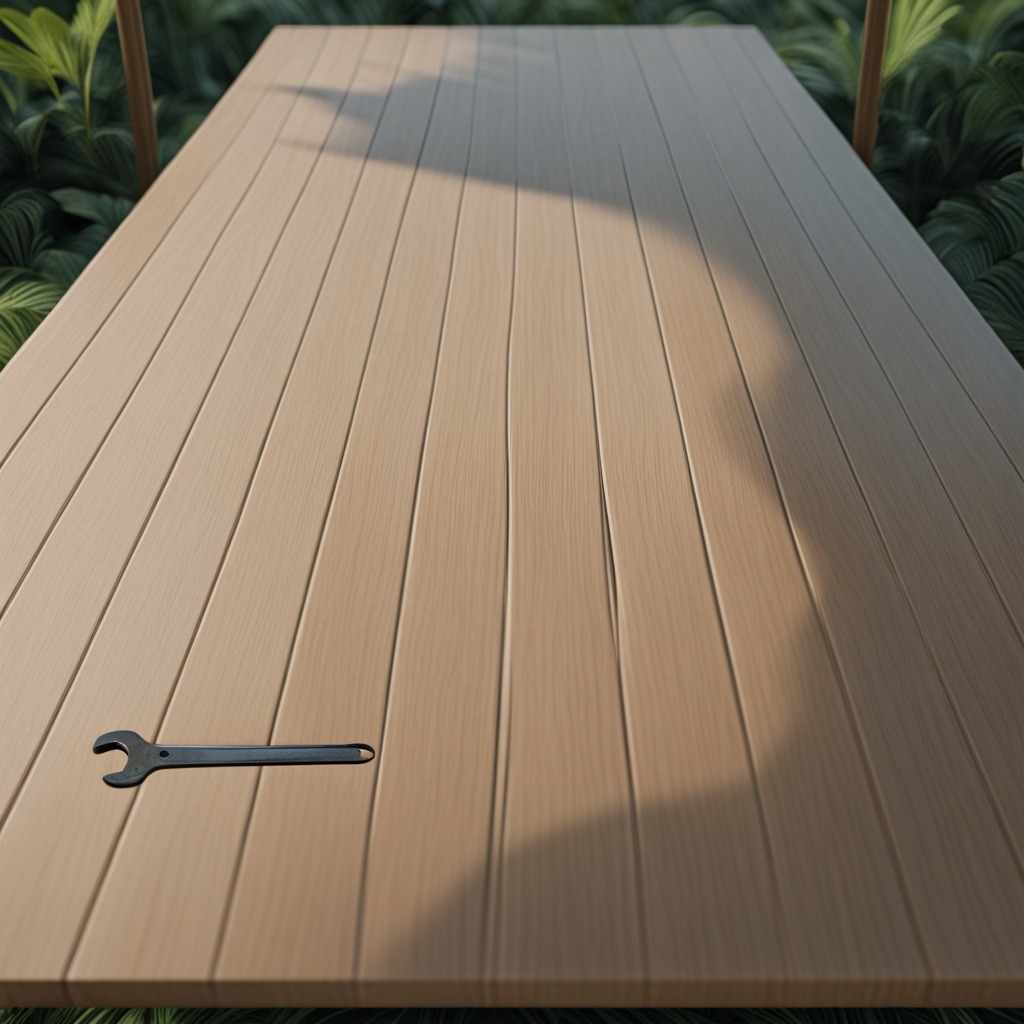
An wrench is lying on the wooden table.